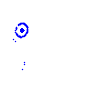
Particle: electron